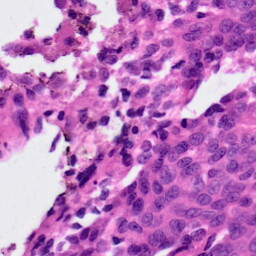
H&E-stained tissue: Ovarian